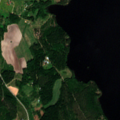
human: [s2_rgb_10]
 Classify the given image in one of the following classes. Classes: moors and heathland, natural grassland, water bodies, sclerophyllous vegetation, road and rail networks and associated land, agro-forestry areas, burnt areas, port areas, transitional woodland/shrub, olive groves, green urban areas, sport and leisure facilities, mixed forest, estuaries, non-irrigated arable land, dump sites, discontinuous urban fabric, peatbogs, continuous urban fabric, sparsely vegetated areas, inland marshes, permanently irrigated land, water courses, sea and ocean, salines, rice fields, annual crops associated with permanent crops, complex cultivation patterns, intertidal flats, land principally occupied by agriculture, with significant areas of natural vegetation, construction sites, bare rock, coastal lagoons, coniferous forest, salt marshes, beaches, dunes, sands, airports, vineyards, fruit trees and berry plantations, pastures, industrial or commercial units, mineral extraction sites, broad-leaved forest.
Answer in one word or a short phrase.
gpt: land principally occupied by agriculture, with significant areas of natural vegetation, coniferous forest, mixed forest, transitional woodland/shrub, water bodies